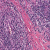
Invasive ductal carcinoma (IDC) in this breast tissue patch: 0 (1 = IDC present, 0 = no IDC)